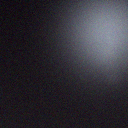
Screen state: off